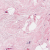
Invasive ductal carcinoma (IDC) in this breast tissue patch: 0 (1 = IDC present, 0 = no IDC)